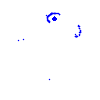
Particle: proton